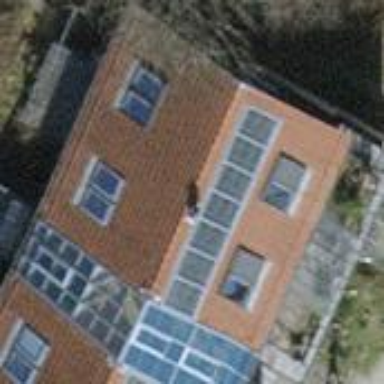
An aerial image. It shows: Apartment building with gabled roof made of roof tiles. The roof orientation is across the building.